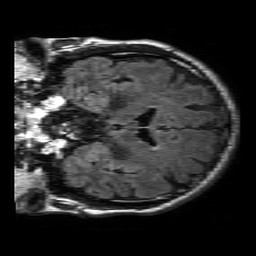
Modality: FLAIR
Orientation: coronal
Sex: male
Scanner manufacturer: philips
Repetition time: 11 s
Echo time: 0.125 s